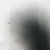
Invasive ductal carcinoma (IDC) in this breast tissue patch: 0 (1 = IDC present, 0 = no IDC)